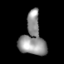
Tissue: skin
Cell type: Fibroblasts
Senescence score: 0.7717
Nuclear area (px): 869
Mean DAPI intensity: 143.818